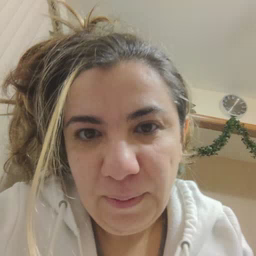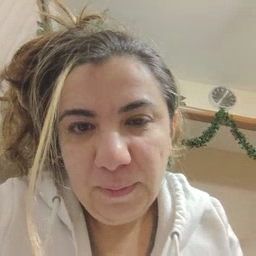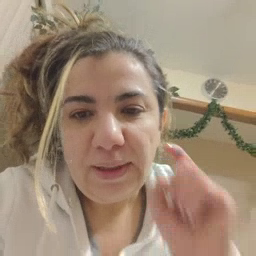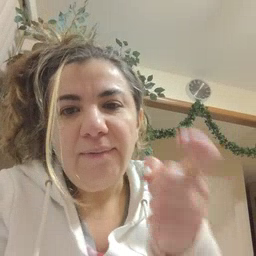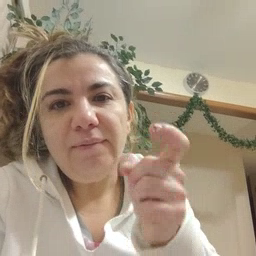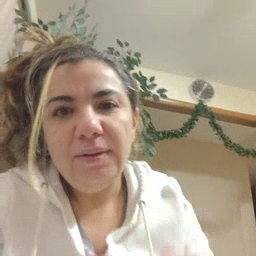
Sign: gift